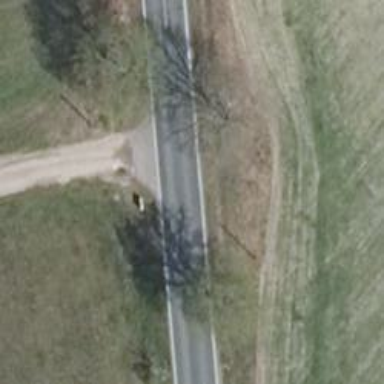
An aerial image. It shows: Secondary road with asphalt surface.